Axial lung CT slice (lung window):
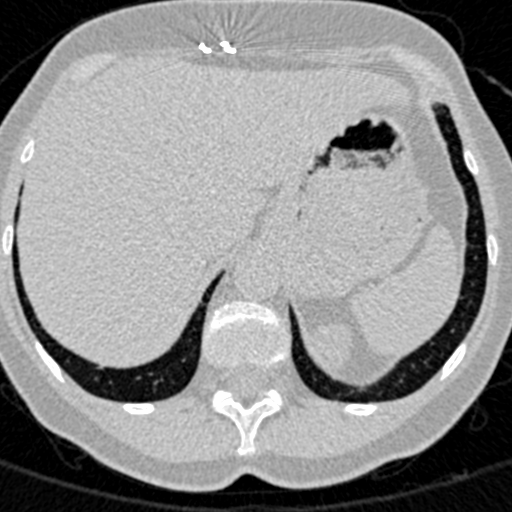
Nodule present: no